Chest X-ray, AP view. Patient: 39 years old, sex M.
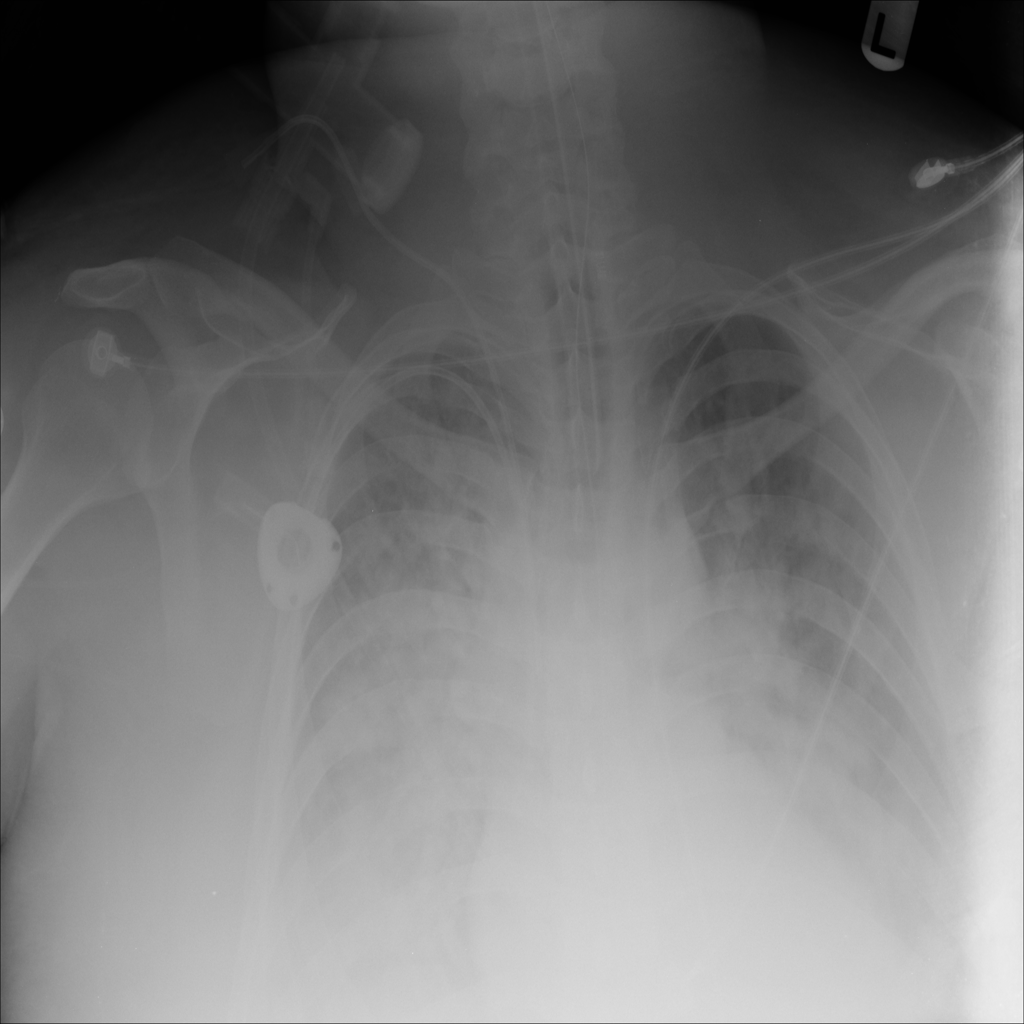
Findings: Edema